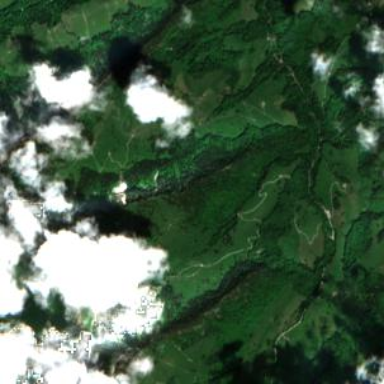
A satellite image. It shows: Forest area.